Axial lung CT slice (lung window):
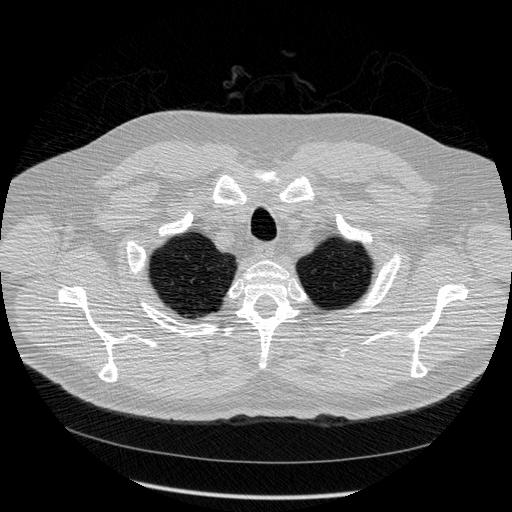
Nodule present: yes
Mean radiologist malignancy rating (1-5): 2